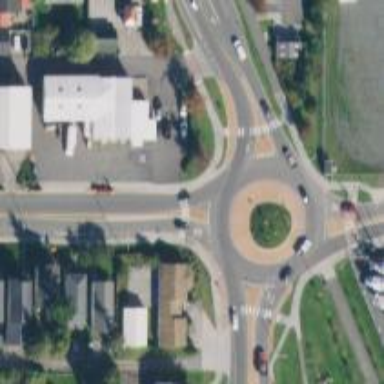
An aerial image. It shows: Secondary road with asphalt surface leading to roundabout.